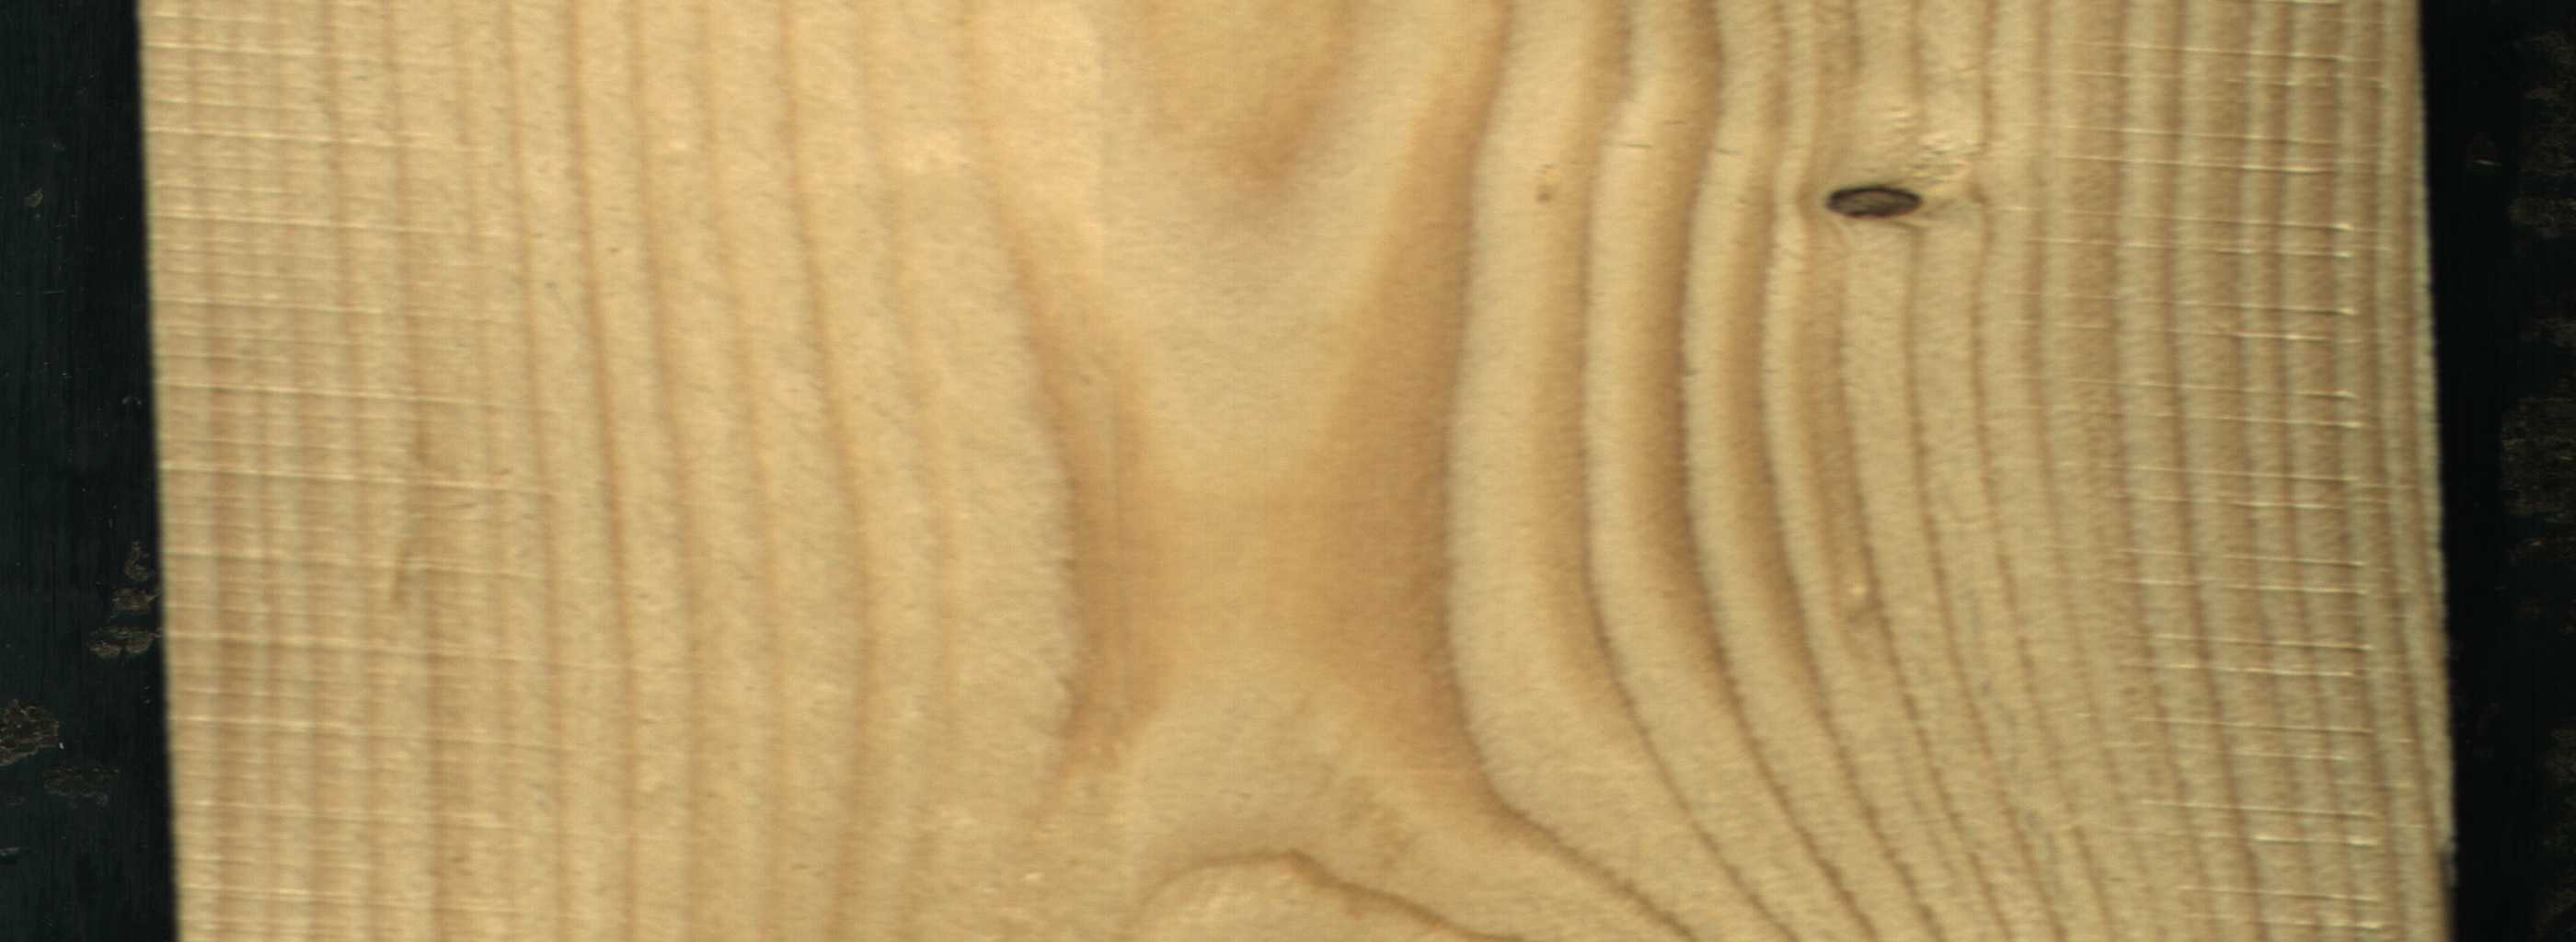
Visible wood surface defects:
Live_Knot